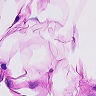
Metastatic tissue present: no